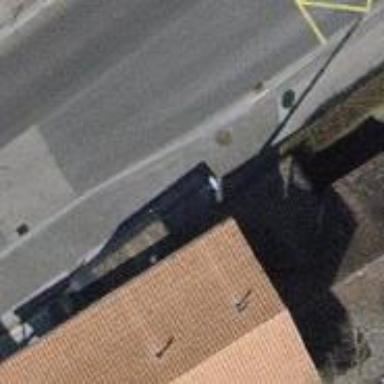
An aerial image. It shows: Support pole.